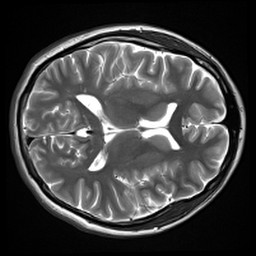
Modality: inplaneT2
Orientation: axial
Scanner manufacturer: siemens
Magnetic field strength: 3 T
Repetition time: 7.02 s
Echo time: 0.069 s